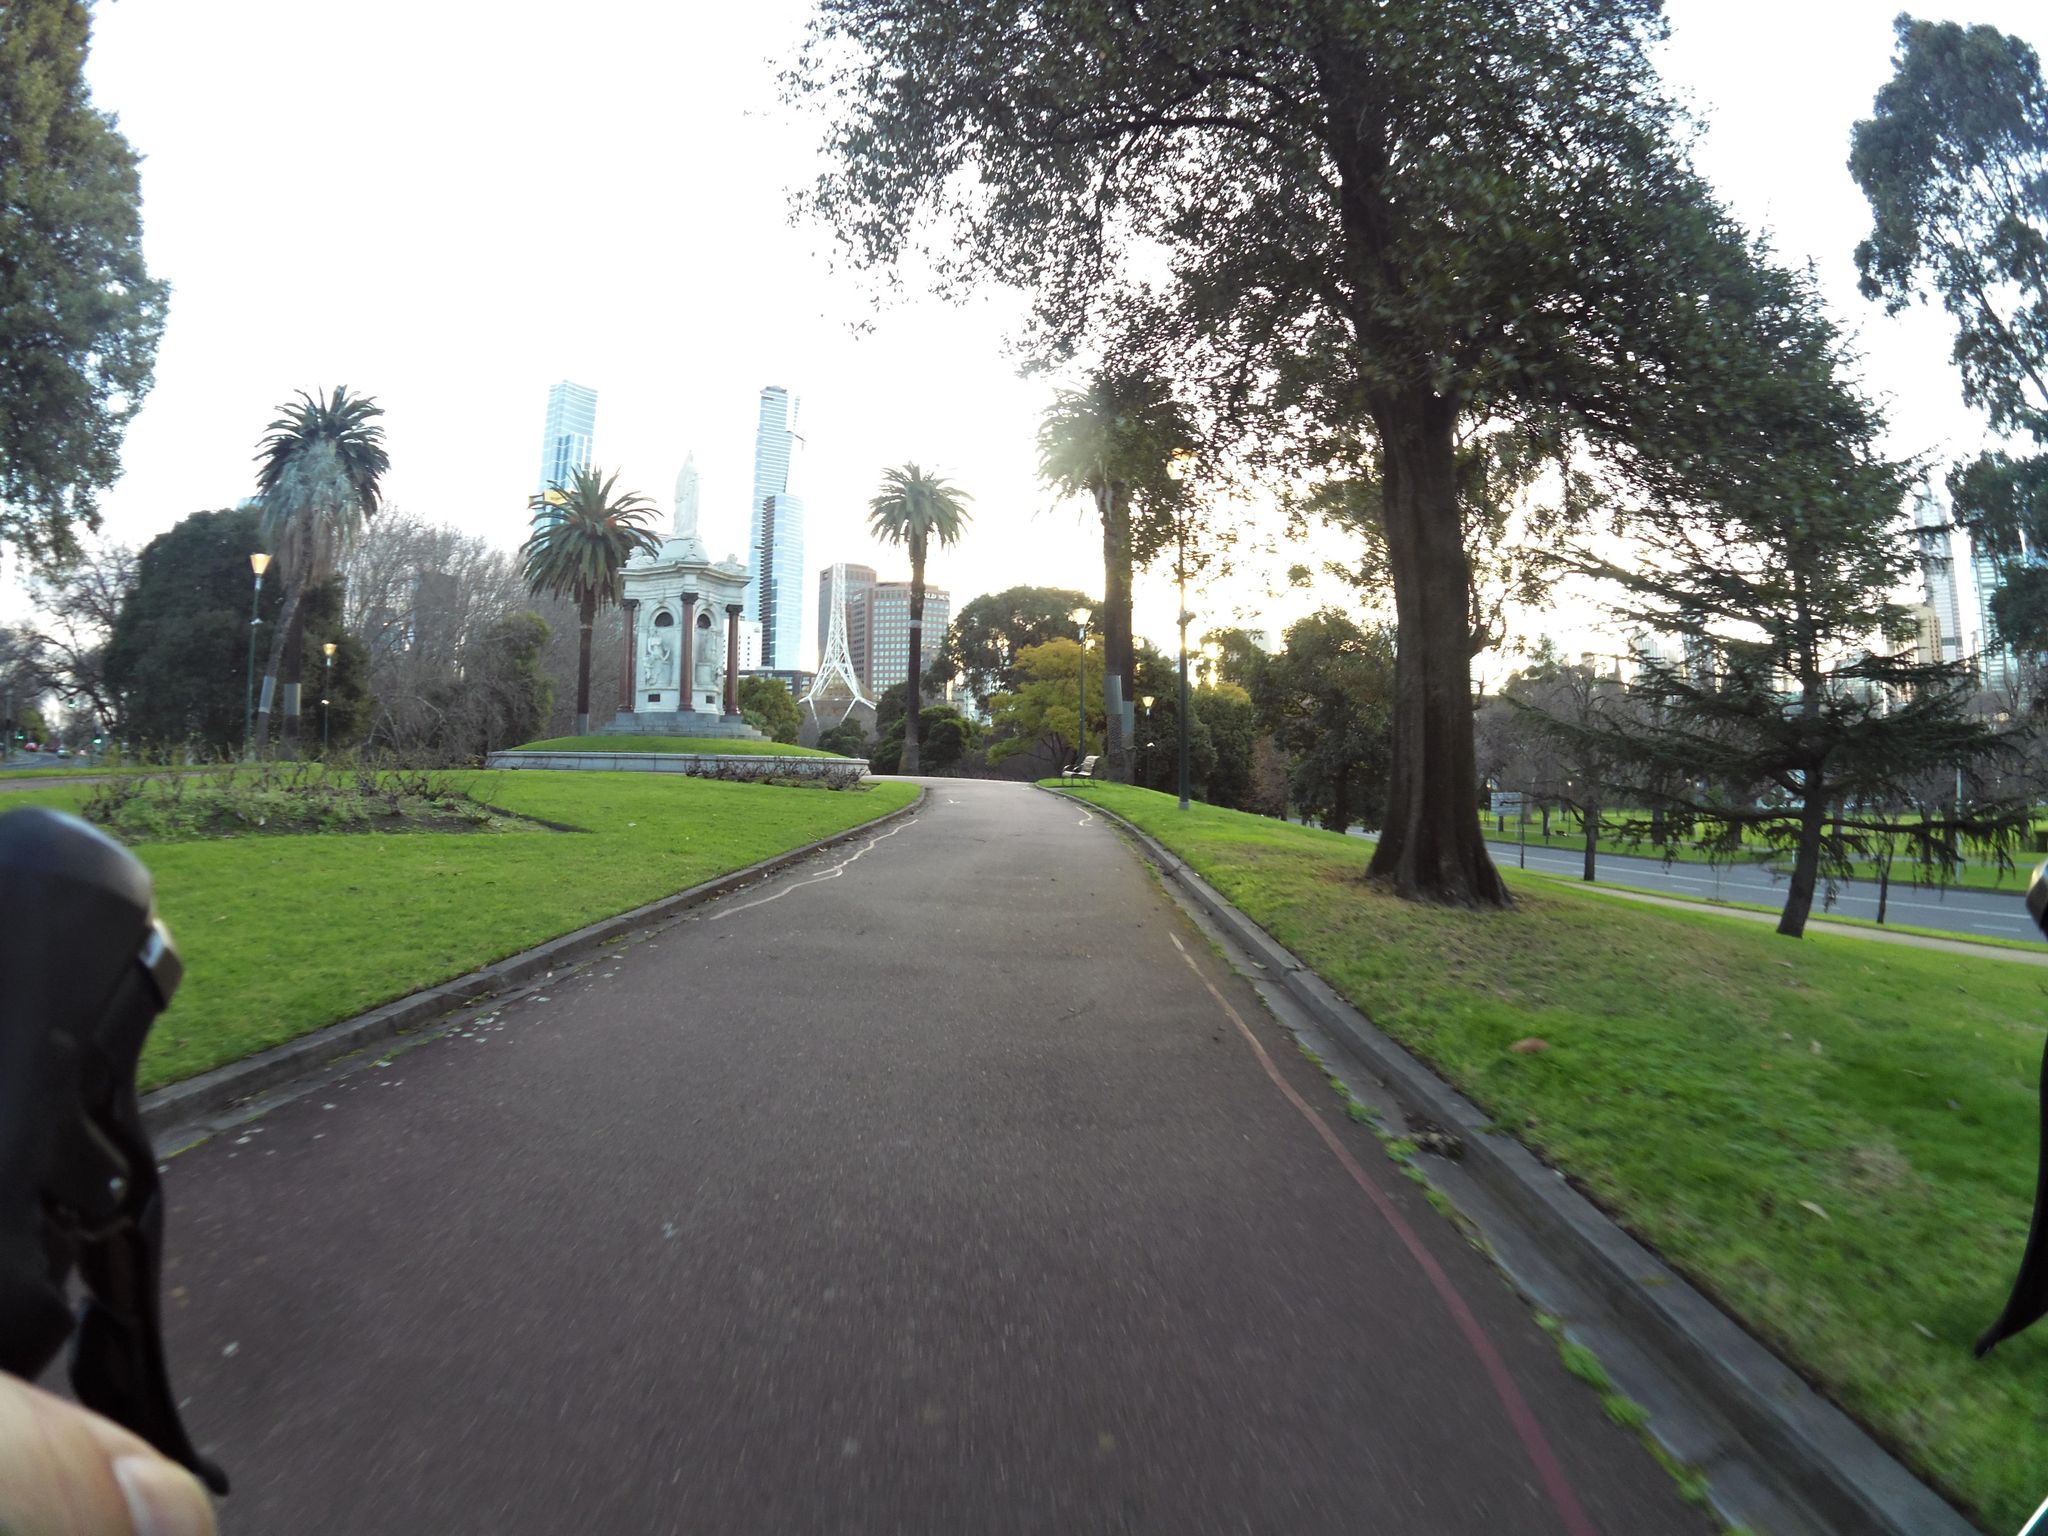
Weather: clear
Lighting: day
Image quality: good
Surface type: cycling surface
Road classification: path
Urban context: urban centre
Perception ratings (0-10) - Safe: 9.4, Lively: 8.23, Beautiful: 7.48, Boring: 1.24, Depressing: 0.63, Wealthy: 7.9